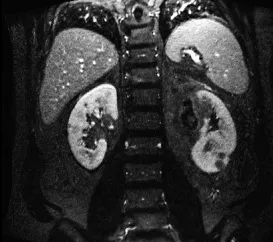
Abdominal MRI. Multiple rounded hypo enhancing lesions noted throughout the renal parenchyma bilaterally. Coronal view (right).
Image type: radiology (mri)